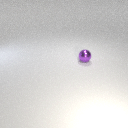
small purple metal sphere